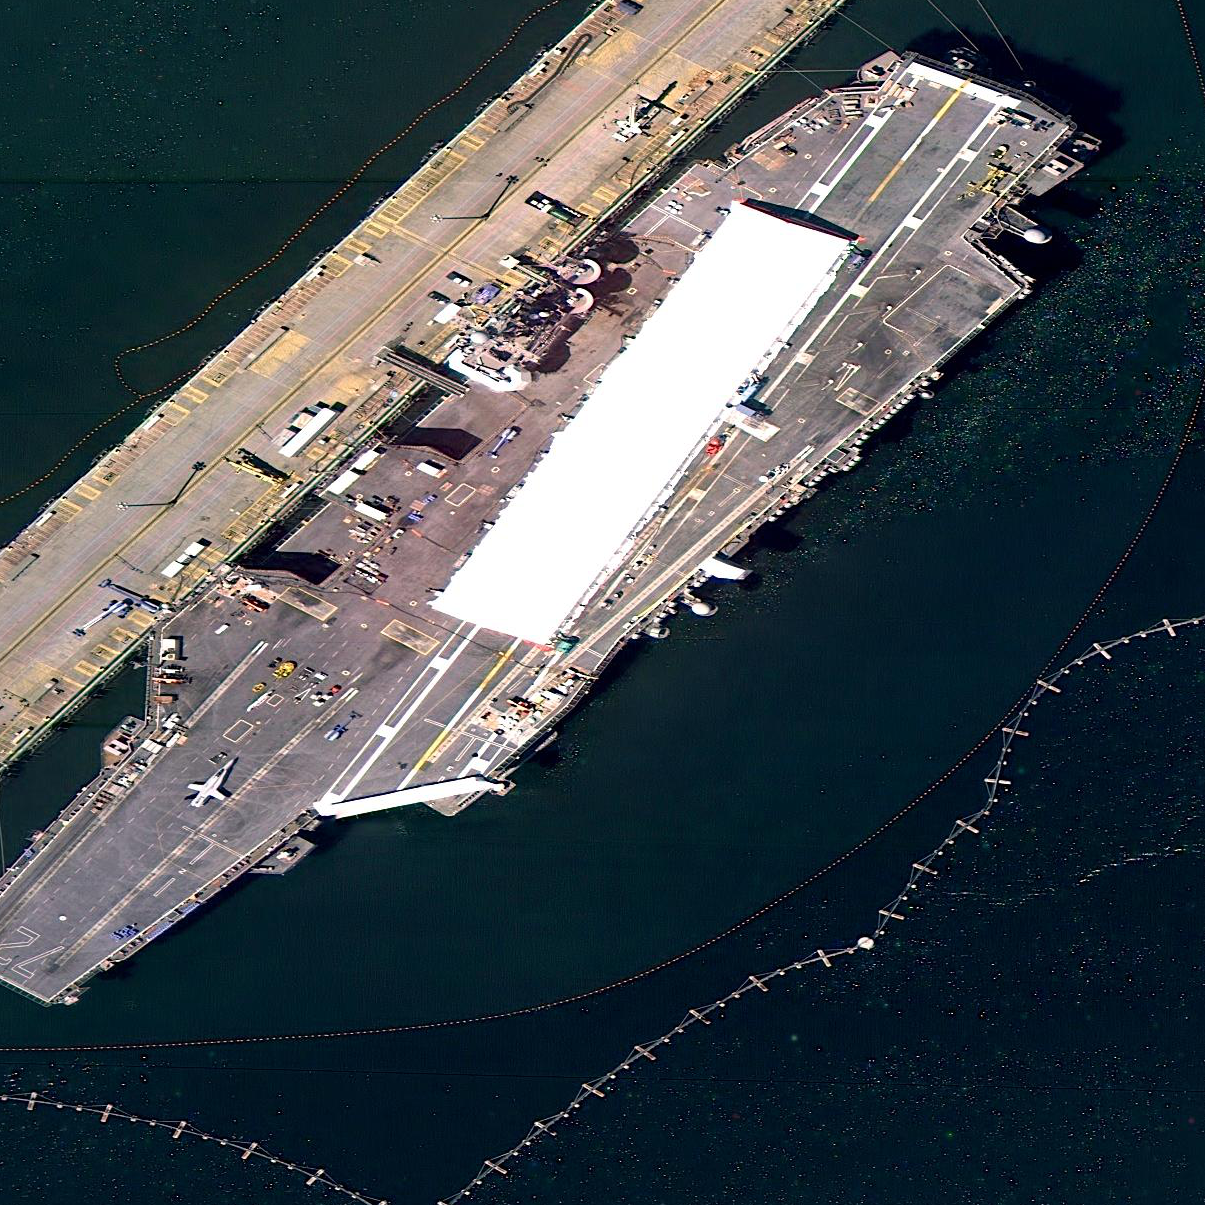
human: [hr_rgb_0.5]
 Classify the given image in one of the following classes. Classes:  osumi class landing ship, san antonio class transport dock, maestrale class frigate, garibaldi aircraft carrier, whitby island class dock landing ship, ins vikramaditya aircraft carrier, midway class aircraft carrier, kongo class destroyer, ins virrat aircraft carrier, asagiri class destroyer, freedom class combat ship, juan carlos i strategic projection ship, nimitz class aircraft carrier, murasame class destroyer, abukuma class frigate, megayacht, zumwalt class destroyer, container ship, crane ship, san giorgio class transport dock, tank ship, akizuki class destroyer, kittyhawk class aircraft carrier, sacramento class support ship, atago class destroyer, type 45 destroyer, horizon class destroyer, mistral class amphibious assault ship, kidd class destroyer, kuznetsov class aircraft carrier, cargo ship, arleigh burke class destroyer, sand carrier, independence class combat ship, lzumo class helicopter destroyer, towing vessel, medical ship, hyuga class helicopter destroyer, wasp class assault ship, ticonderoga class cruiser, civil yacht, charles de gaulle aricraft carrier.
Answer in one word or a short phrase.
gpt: Nimitz class aircraft carrier